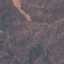
Land use / land cover: HerbaceousVegetation